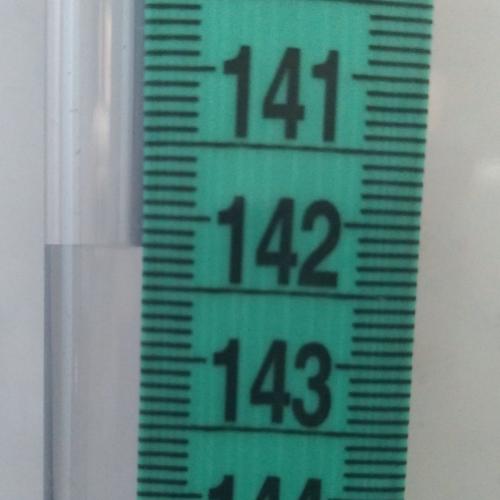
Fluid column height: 142.2 cm